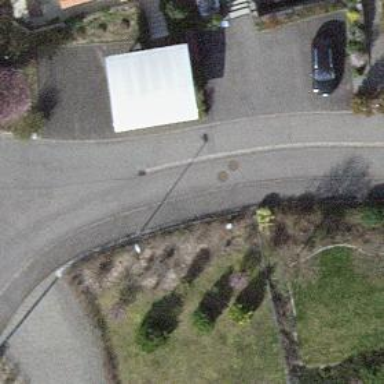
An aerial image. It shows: Asphalt sidewalk along the footway.